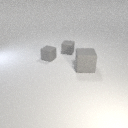
small gray rubber cube to the left of large gray rubber cube